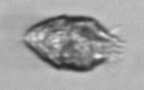
Label: Strombidium_morphotype1